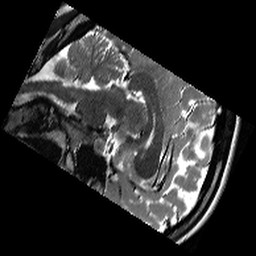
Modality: T2w
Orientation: sagittal